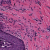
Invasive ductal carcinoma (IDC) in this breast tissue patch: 0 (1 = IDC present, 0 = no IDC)